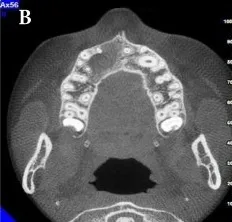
After 6 months, Significant shrinkage in the size of the lesion was observed.
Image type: radiology (ct)